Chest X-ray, AP view. Patient: 57 years old, sex M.
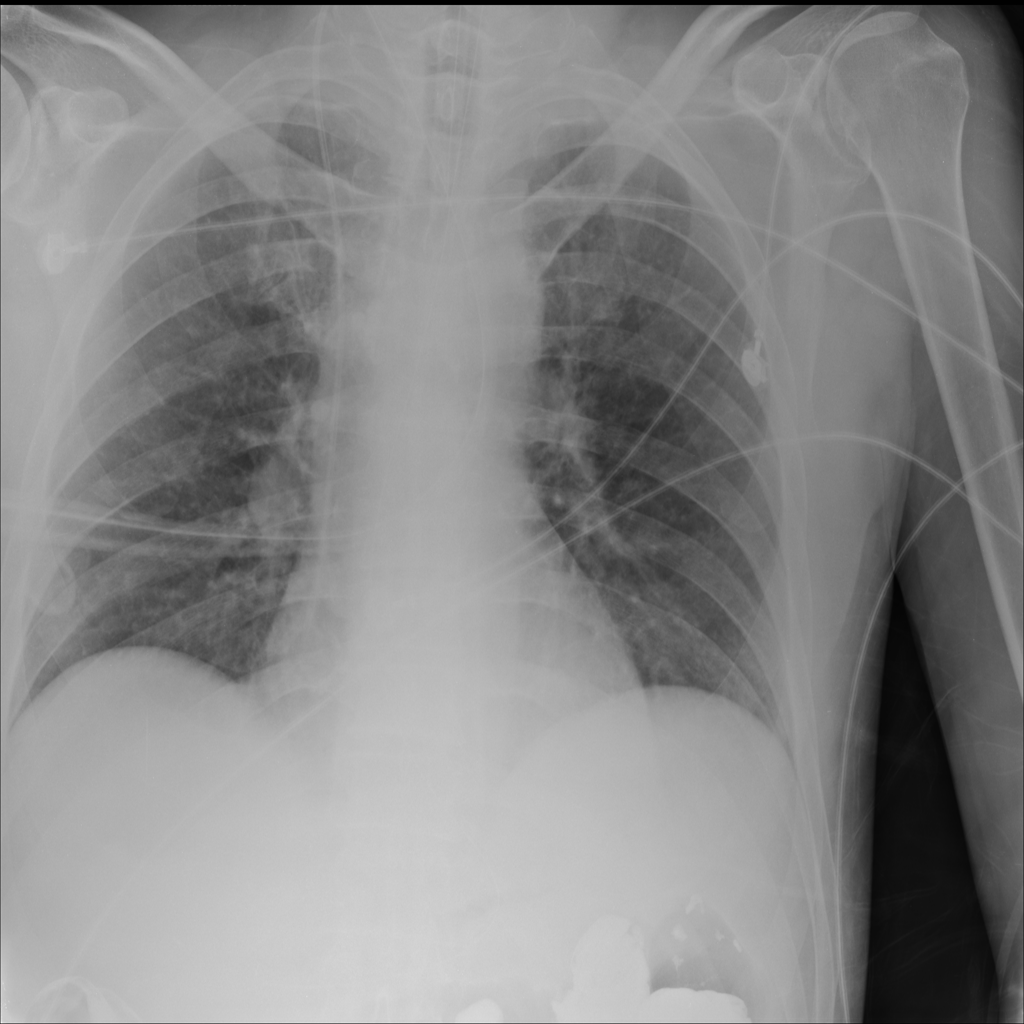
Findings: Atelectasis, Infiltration